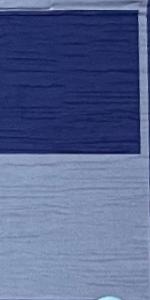
Label: Empty